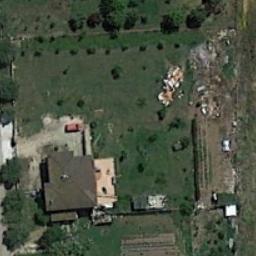
Label: residential